Interaction volume radius: 10 \u00c5
Interaction volume height: 35 \u00c5
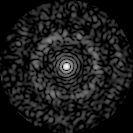
Disorder parameter: 0.8429